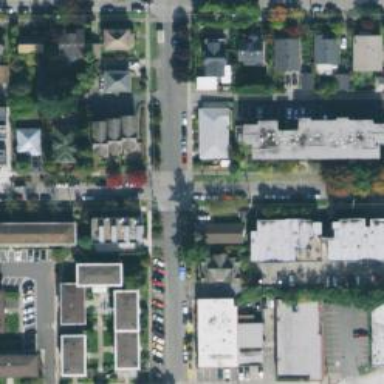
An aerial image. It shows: Residential road with separate sidewalk.